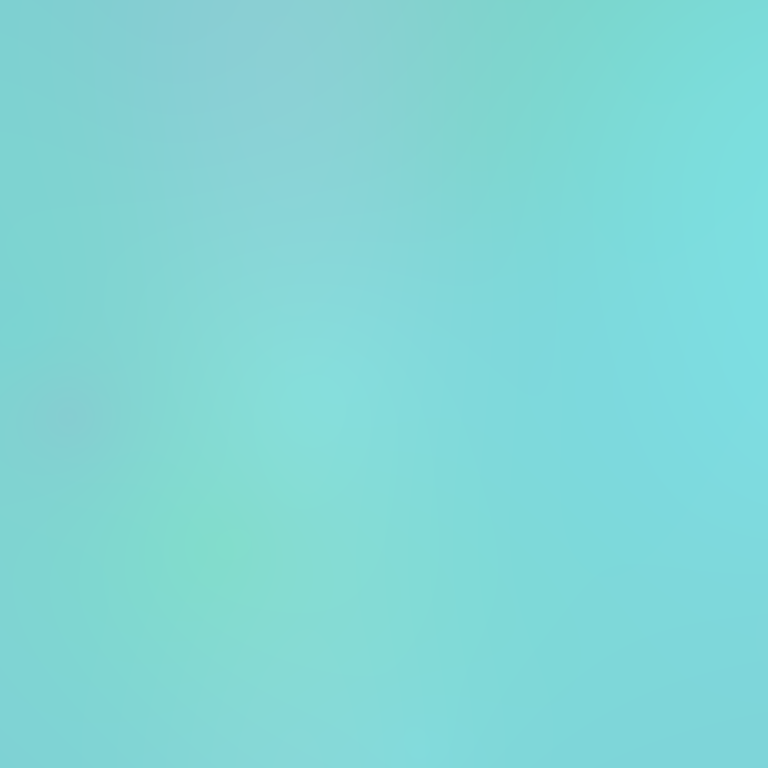
Abstract light effect, smooth gradient from soft teal to gentle mint, calm atmosphere, diffuse glow, no room, no furniture, no objects.